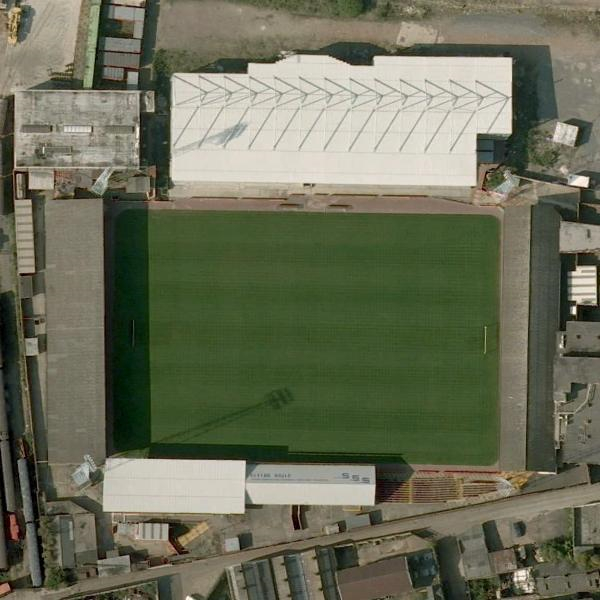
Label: Stadium